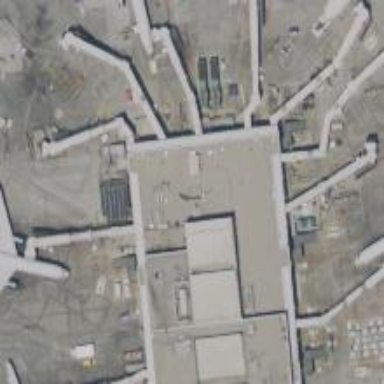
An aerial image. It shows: Airport gate.